Question: I'm creating a hangout bot using nodered.I have a SQL database on Azure and for each user I have an id saved in 'msg.conversationId' and I would like to pass this id to a query.
I create a function "sql query" with this query:
'''
msg.payload = {action: "Q", query: 'SELECT a = ISNULL(Nome, null) FROM Users WHERE id_conversation=${msg.conversationId};'};
'''
But, of course I am wrong
This is the node red flow:

Does anyone has any suggestions? Thanks so much!
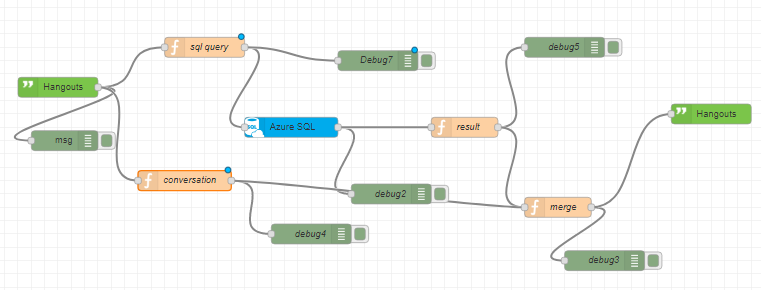
Answer: To debug your script insert
'''
node.error(msg.payload);
'''
after your msg.payload definition to output the data in the debug tab.
Try to concate the string like
'''
msg.payload = {action: "Q", query: "SELECT a = ISNULL(Nome, null) FROM Users WHERE id_conversation=" + msg.conversationId + ";"};
'''
alternative:
'''
var query = "SELECT a = ISNULL(Nome, null) FROM Users WHERE id_conversation=" + msg.conversationId + ";";
msg.payload = {action: "Q", query: query};
'''